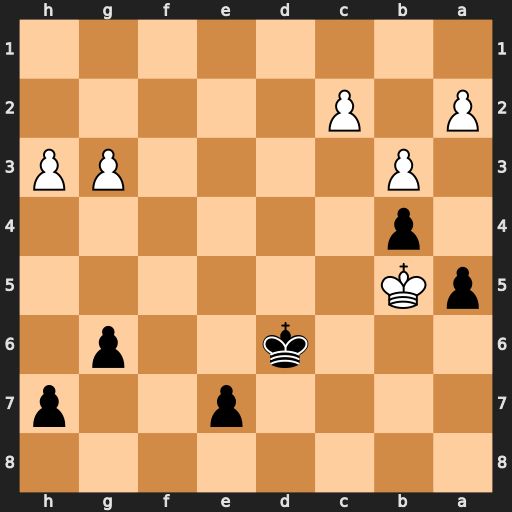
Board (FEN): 8/4p2p/3k2p1/pK6/1p6/1P4PP/P1P5/8
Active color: b
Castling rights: -
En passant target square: -
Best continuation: Kd5 Kxa5 Kc5